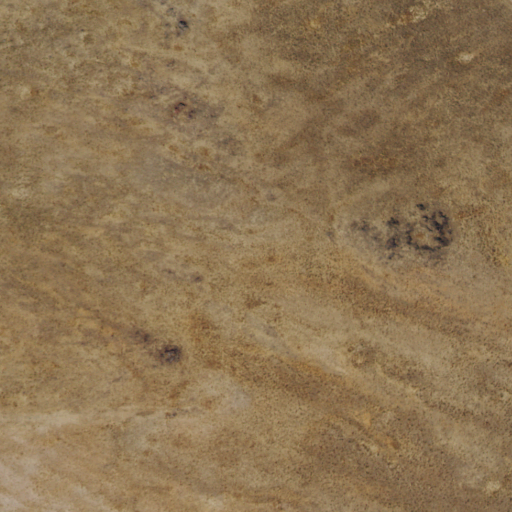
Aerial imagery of mountain in Nevada named The Knolls containing grassland and shrub